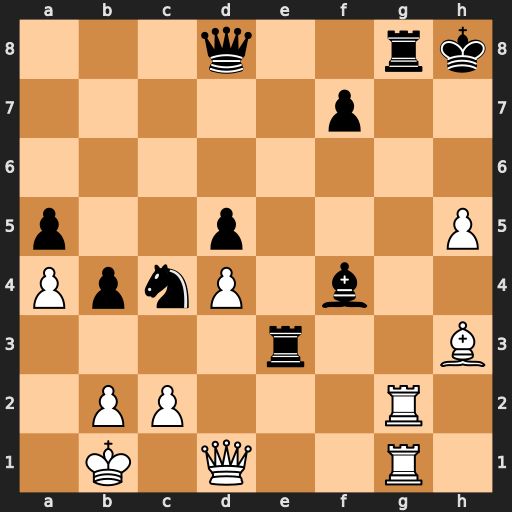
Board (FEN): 3q2rk/5p2/8/p2p3P/PpnP1b2/4r2B/1PP3R1/1K1Q2R1
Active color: w
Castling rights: -
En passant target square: -
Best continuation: Rxg8+ Qxg8 Rxg8+